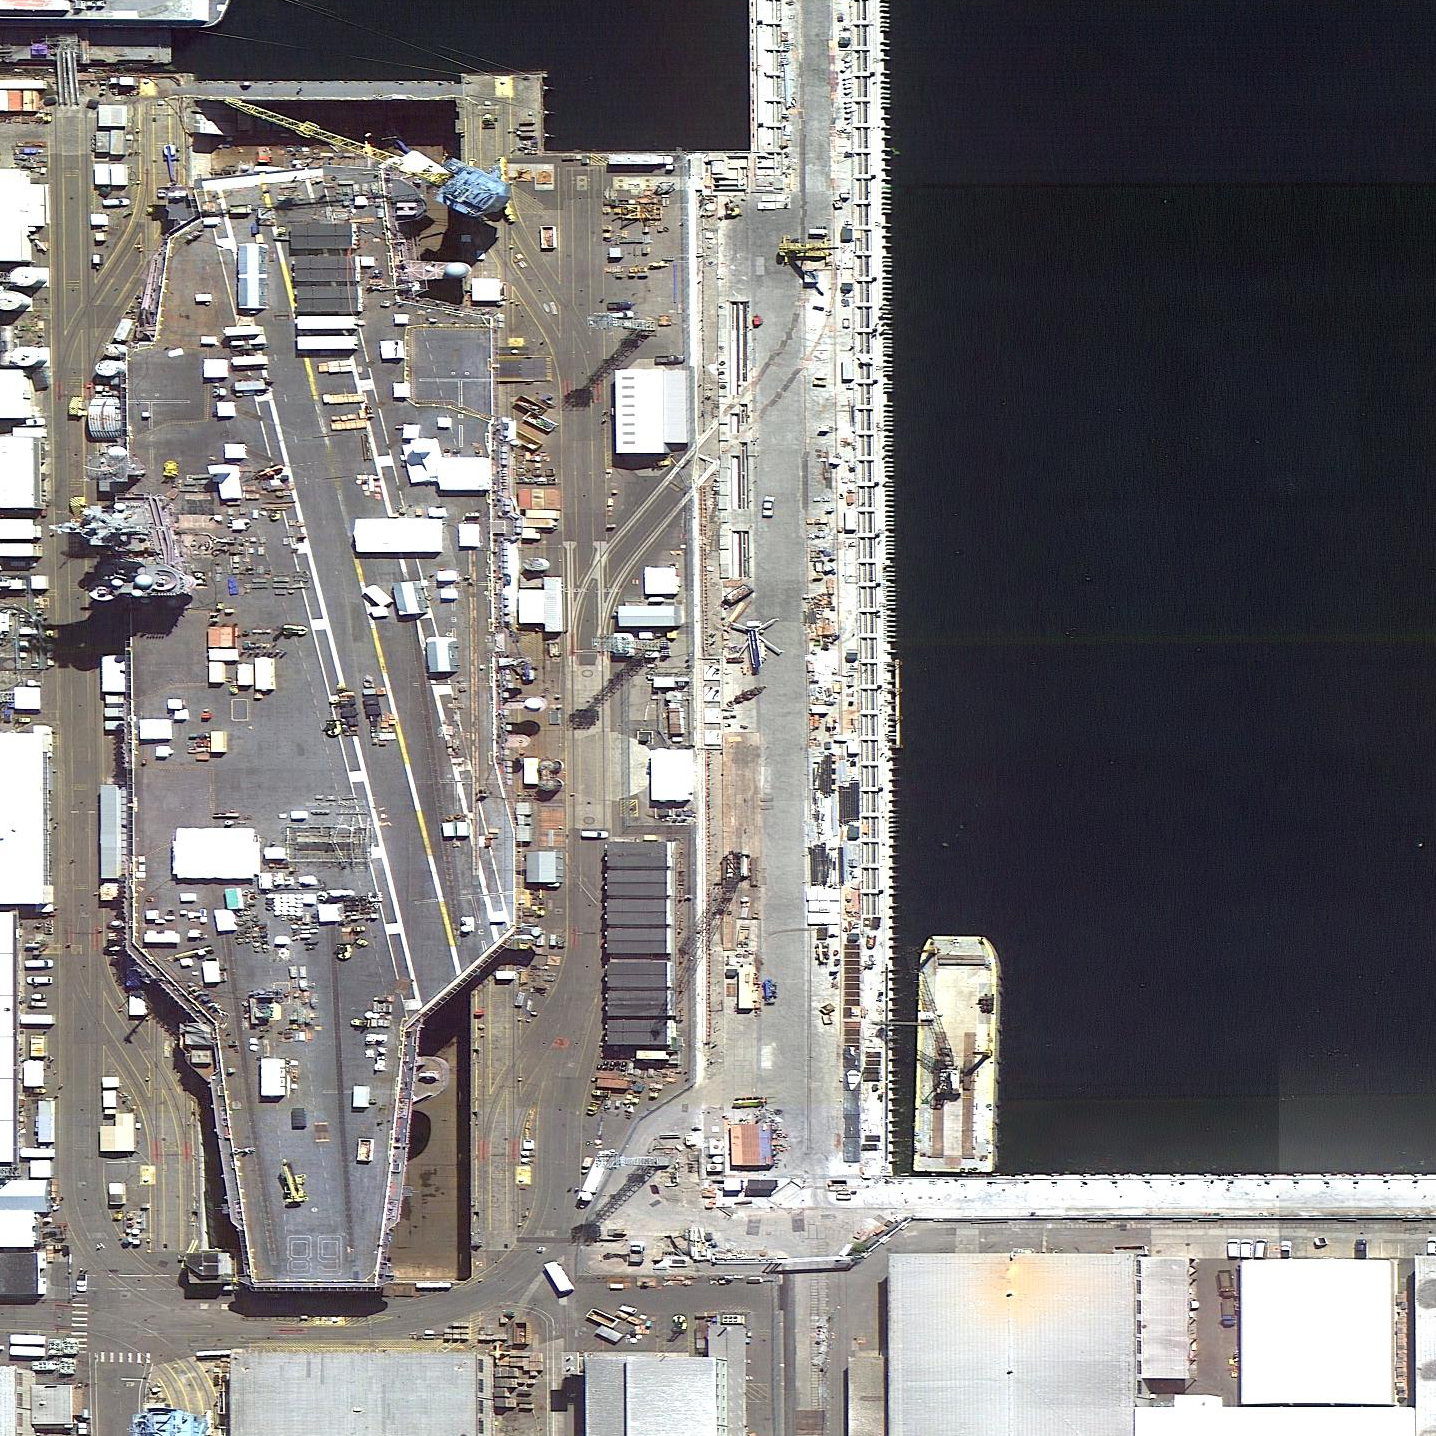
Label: Nimitz-class_aircraft_carrier